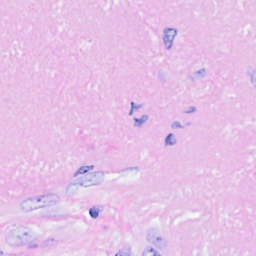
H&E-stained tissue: Breast